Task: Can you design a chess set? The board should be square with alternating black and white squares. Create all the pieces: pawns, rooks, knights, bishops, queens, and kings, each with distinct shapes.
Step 3863:
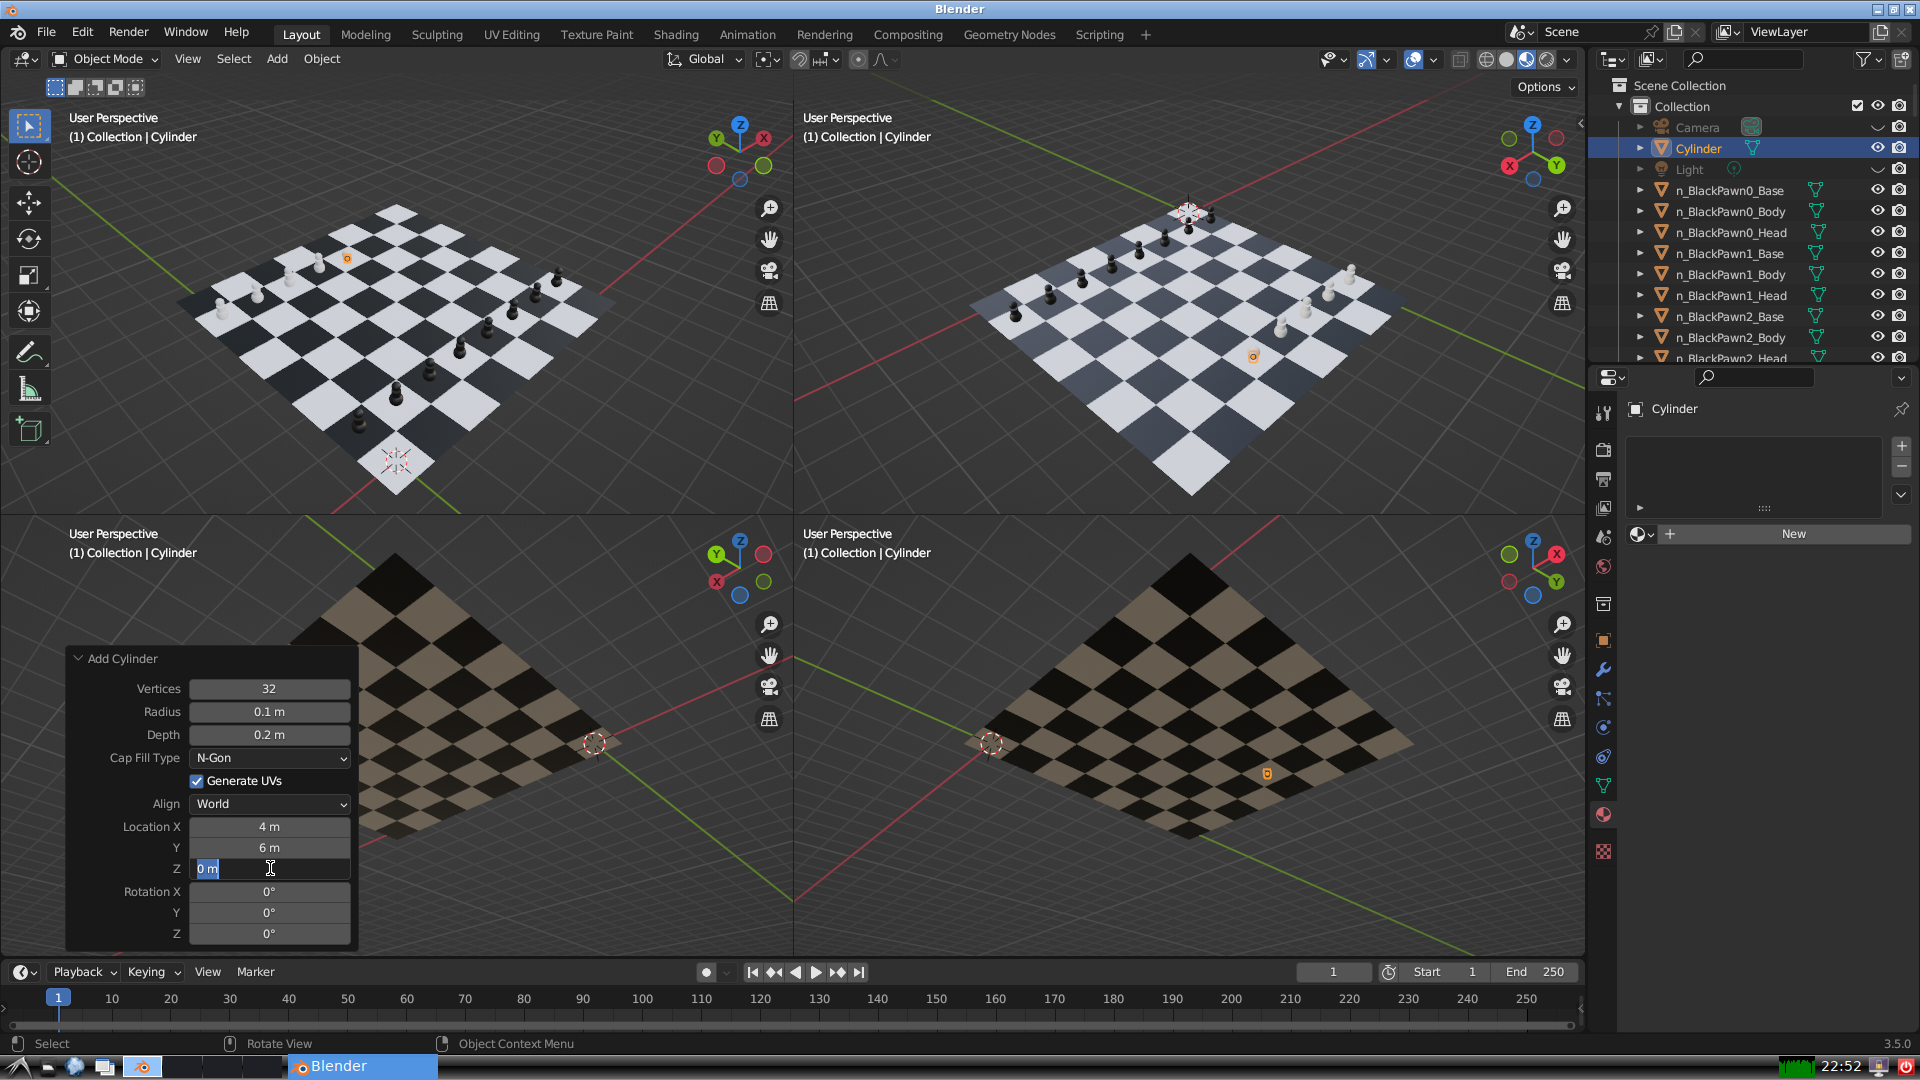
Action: input_text: 0.3